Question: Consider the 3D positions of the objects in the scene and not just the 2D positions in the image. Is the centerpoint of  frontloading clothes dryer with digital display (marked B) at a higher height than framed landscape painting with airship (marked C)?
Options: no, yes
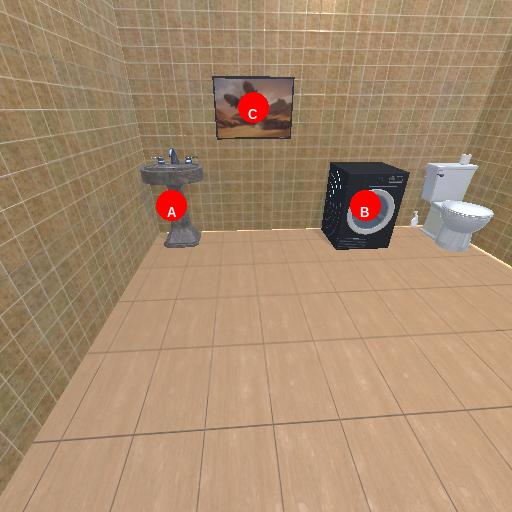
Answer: no